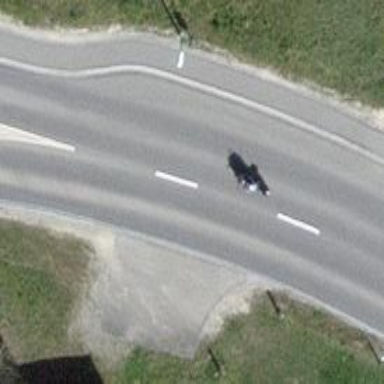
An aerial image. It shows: Tertiary road with asphalt surface.